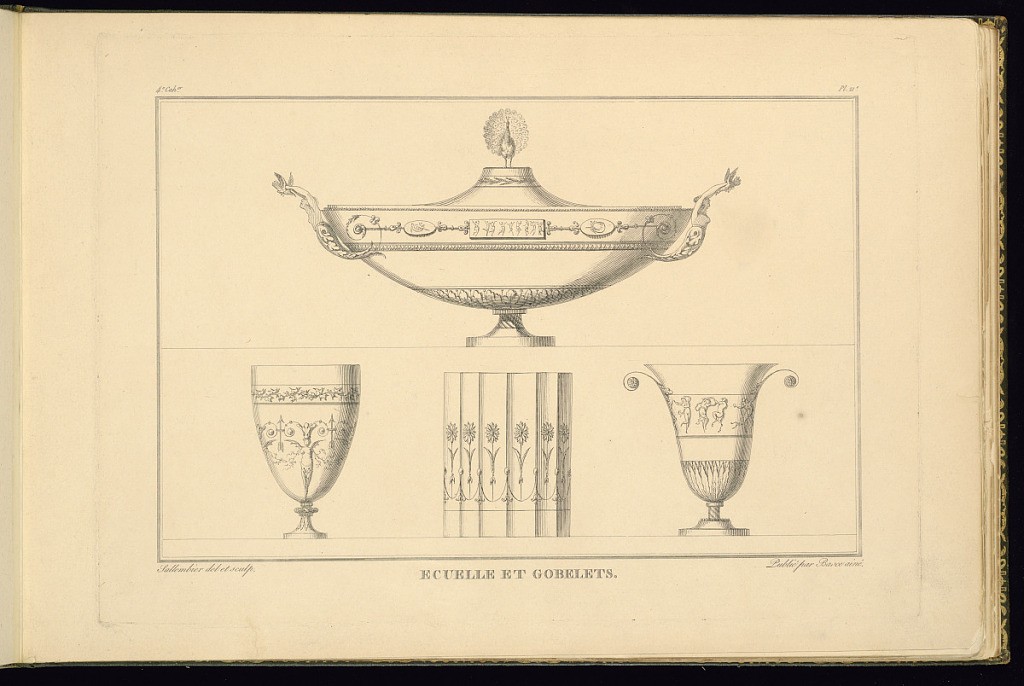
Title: ECUELLE ET GOBELETS
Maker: Henri Sallembier, French, ca. 1753 - 1820
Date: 1805
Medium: Etching on paper
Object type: Print
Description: Design for a porringer (shallow bowl and lid) and three cups with Empire style motifs decorated with leaves, foliate scrolls, rosettes, fluting, cartouches, a frieze with figures, peacock finial, arrows, winged female torsos, and a frieze of dancing women. The plate is titled, signed, and numbered.